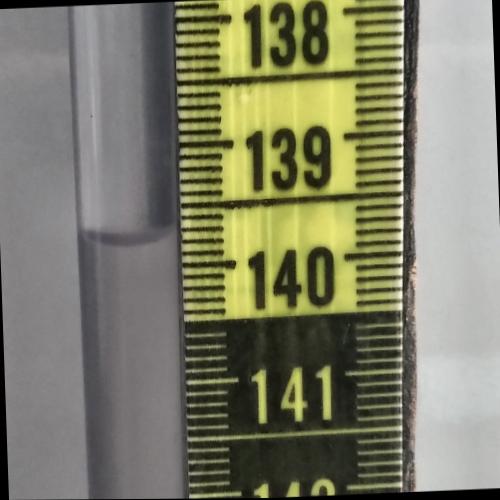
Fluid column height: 139.8 cm